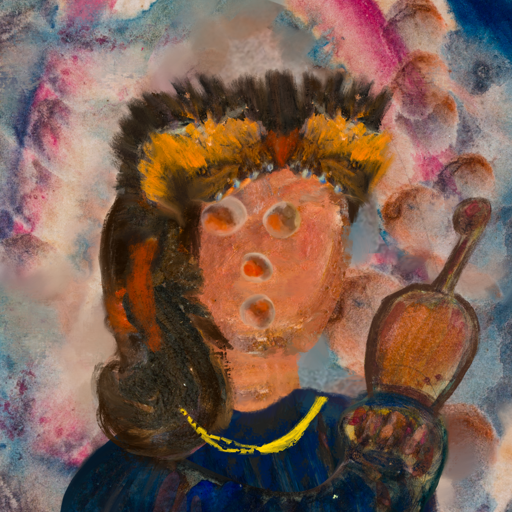
Background: Rupkatha, Head And Neck Front: Boggyland, Face Front: Rupkatha, Bust: Pipe, Hair Front: Gypsy_Queen, Head Accessory: Gypsy_Queen, Second Necklace: Blank, Necklace: Irani_1, Baby: Blank